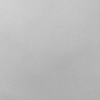
Label: dusty